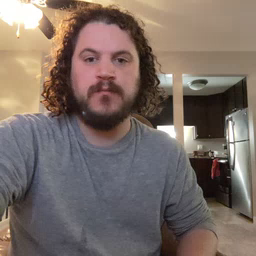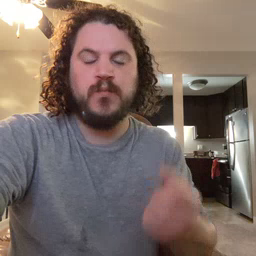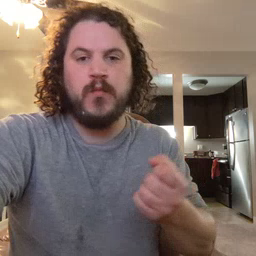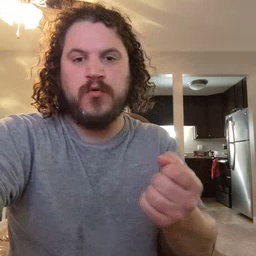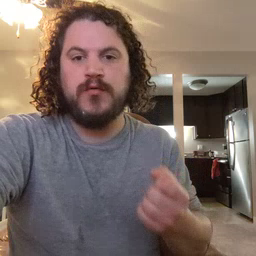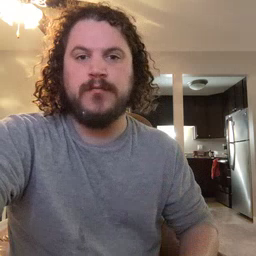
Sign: drawer